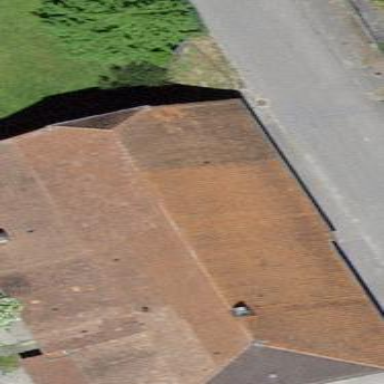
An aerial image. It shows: Farm building.